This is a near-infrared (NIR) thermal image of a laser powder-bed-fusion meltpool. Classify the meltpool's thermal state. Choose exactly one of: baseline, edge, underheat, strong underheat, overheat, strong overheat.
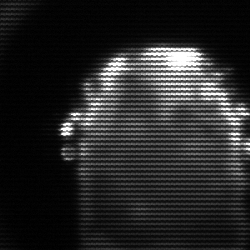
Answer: baseline